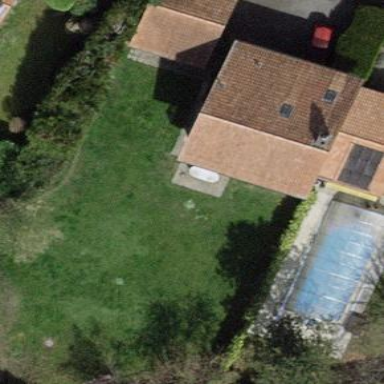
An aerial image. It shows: Garden surrounded by fence.